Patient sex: M
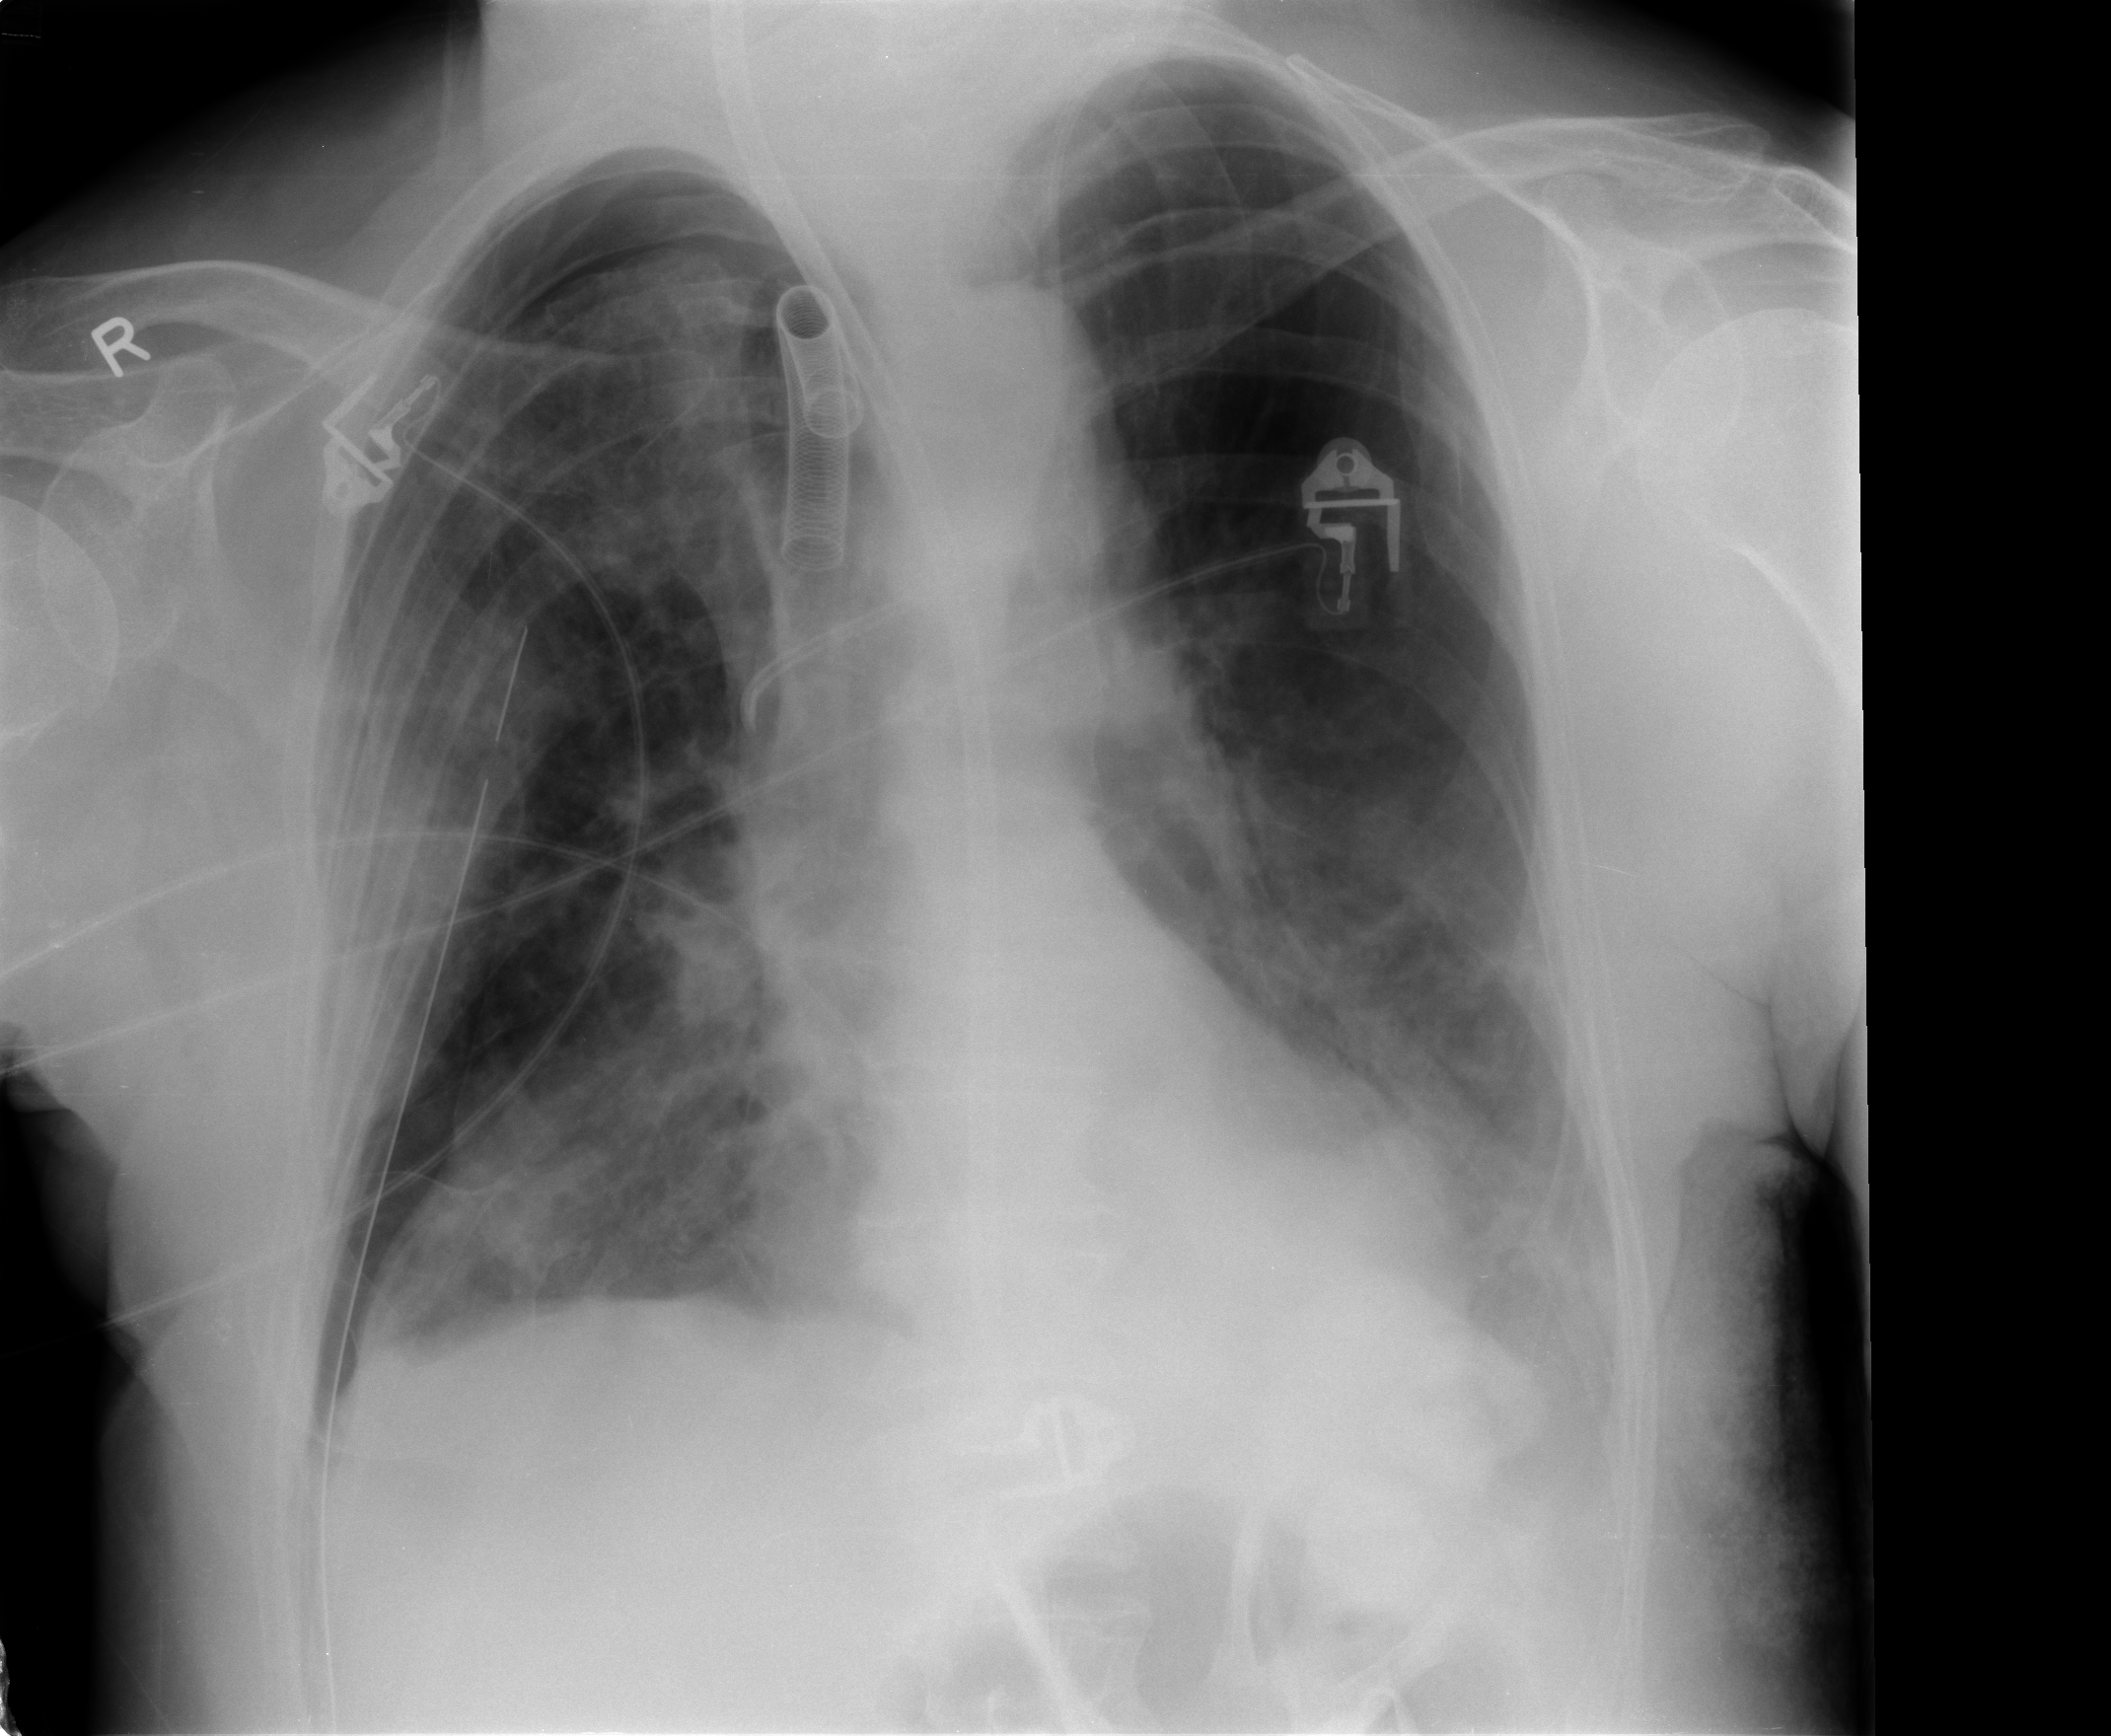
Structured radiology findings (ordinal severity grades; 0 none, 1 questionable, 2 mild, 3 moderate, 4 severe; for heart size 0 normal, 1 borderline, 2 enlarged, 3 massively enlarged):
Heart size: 0
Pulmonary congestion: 1
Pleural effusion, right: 0
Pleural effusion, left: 1
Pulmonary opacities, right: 3
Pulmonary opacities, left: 2
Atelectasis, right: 2
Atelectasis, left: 2